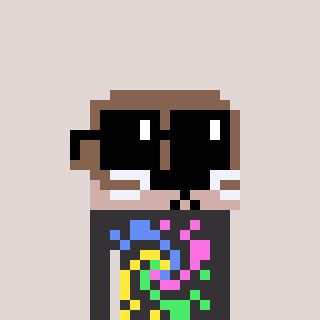
a pixel art character with square black sunglasses, a otter-shaped head and a grayscale-colored body on a warm background